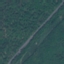
Land use / land cover class: Highway